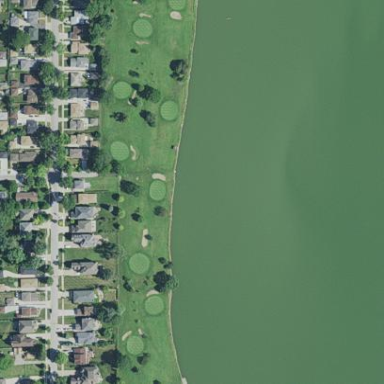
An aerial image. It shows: Golf course.